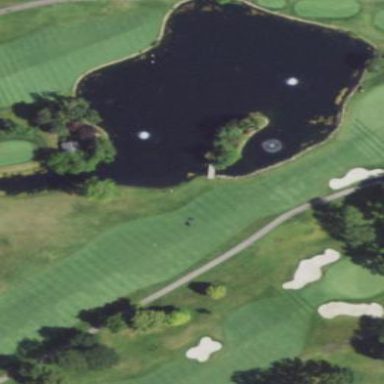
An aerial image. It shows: Well-maintained grassy golf fairway for the sport of golf.